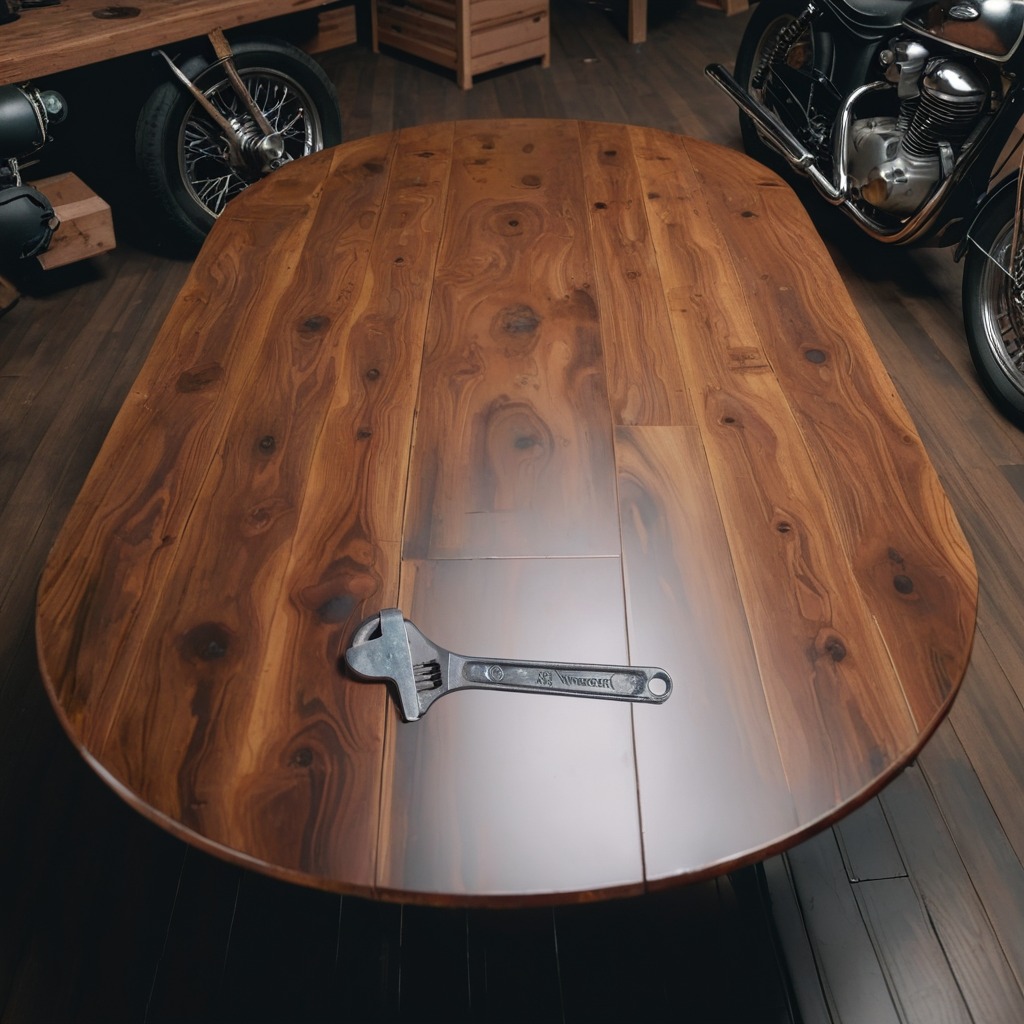
An wrench is lying on the oil-spilled wooden table in a vintage motorcycle garage.